Aerial crown-view tile of a tropical tree (Barro Colorado Island, Panama), acquired 20241112:
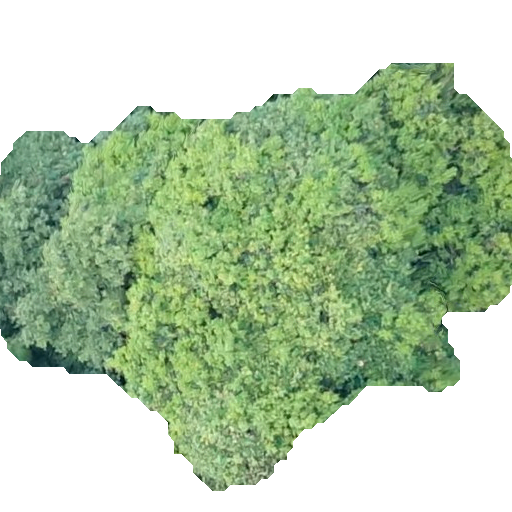
Species: Protium stevensonii
GBIF accepted scientific name: Tetragastris panamensis
Crown area: 238.606 m²